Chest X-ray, AP view. Patient: 60 years old, sex F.
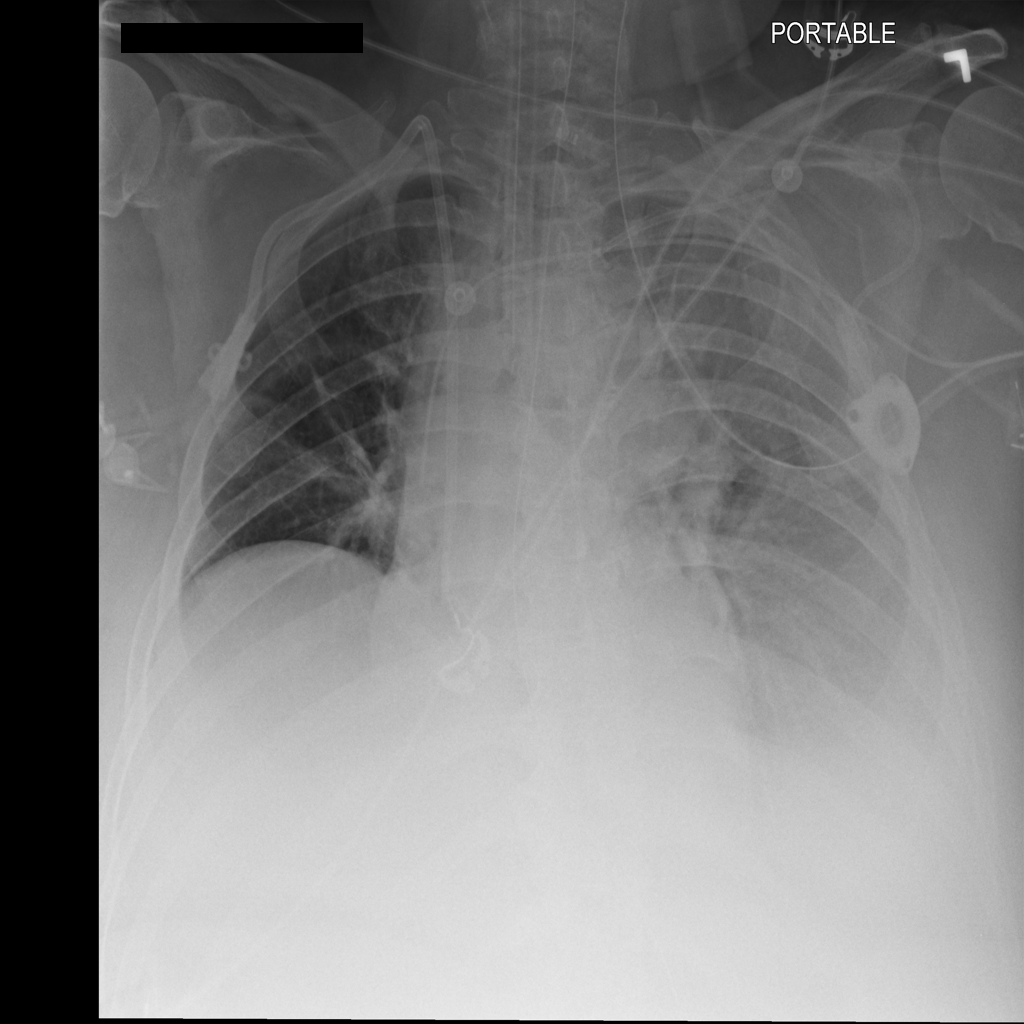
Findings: Cardiomegaly, Effusion